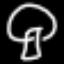
Label: mushroom